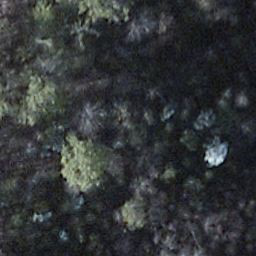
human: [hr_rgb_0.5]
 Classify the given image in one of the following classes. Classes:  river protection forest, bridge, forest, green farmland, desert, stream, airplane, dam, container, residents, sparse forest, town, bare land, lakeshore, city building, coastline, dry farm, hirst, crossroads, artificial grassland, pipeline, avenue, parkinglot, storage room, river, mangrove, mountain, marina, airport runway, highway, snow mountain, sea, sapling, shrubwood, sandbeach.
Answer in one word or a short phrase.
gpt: shrubwood